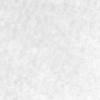
Label: no_change